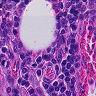
Metastatic tissue present: no